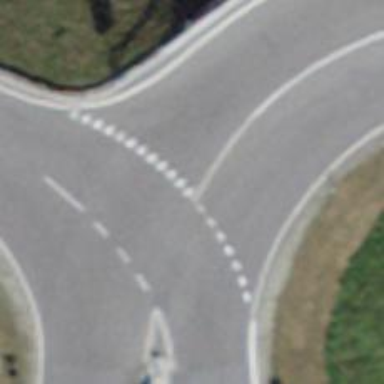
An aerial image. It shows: Road with "give way" sign.